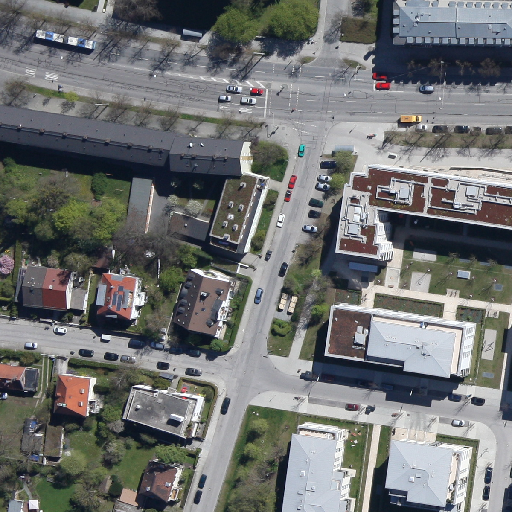
Referring expression: road marking